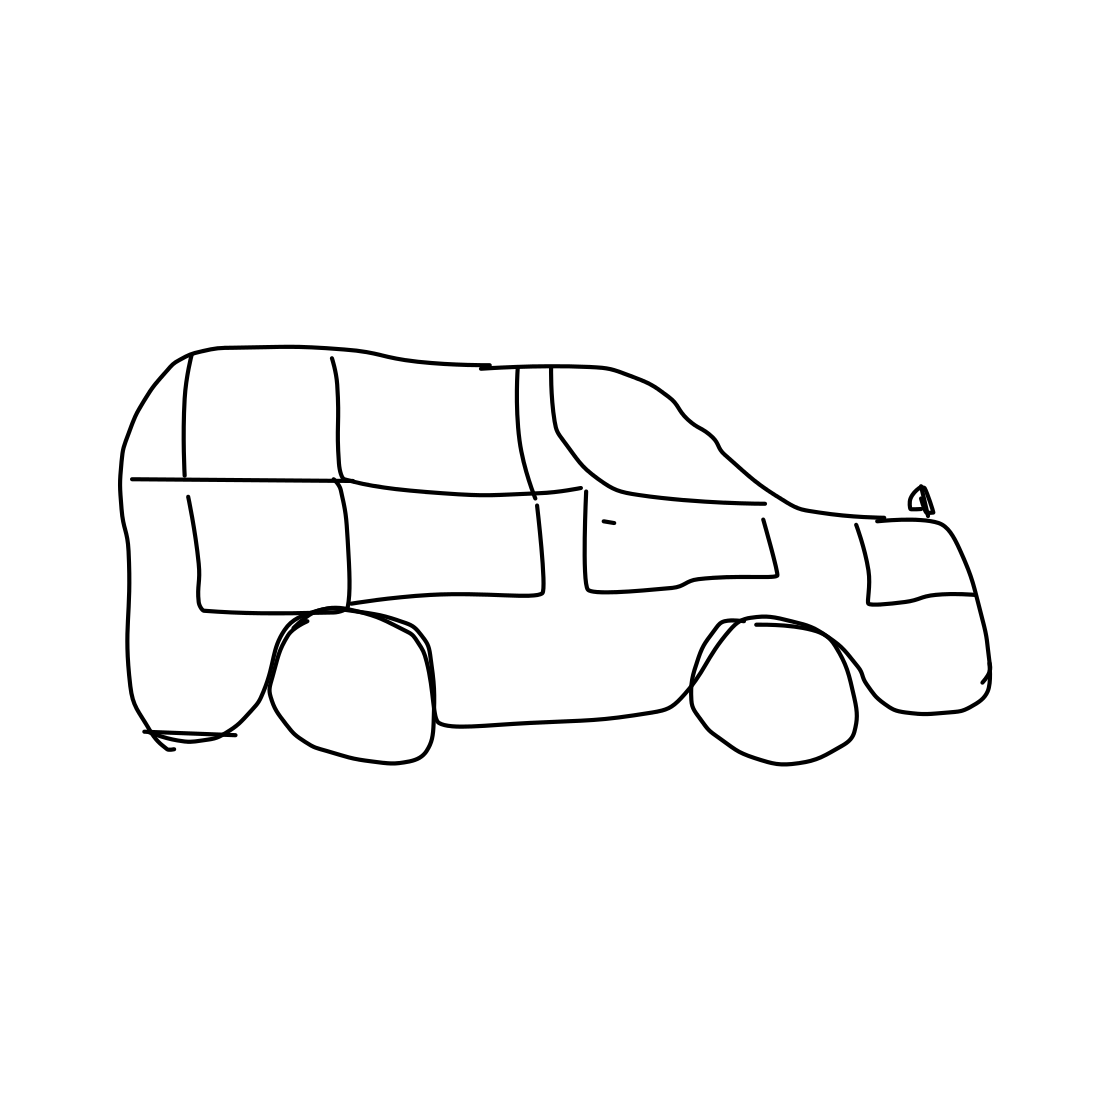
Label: suv